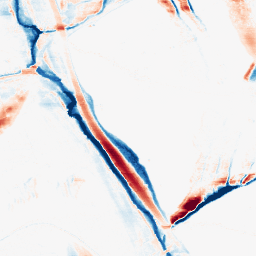
Category: morphological
Decomposition family: morphological_ellipse
Decomposition parameters: operation: average
width: 5
height: 30
Upsampling method: bicubic_16x
Upsampling parameters: scale: 16
Upsampling scale: 16